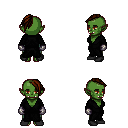
a pixel art fantasy rpg character, female body template, orc, green skin, gray robe, teal pants, brown long mohawk hairstyle, metal gloves, black shoes, four views (front, back, left, right), 2x2 character sprite sheet, small pixel art, hard edges, no anti-aliasing